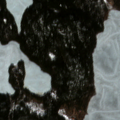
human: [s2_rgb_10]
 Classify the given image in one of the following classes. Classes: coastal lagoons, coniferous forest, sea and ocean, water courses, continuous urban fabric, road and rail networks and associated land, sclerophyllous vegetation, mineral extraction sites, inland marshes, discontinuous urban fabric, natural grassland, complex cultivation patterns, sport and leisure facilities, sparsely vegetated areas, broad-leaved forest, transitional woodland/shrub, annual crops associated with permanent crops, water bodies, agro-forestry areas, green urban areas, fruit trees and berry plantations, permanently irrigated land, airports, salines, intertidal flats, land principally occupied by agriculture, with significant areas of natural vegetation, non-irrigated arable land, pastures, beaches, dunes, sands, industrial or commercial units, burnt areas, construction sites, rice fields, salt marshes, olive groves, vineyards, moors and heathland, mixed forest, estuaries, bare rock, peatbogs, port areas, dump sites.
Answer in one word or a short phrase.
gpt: coniferous forest, water bodies